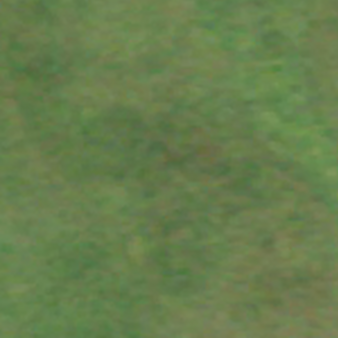
Label: other